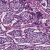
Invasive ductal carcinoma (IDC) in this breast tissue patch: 1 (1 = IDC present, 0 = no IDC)